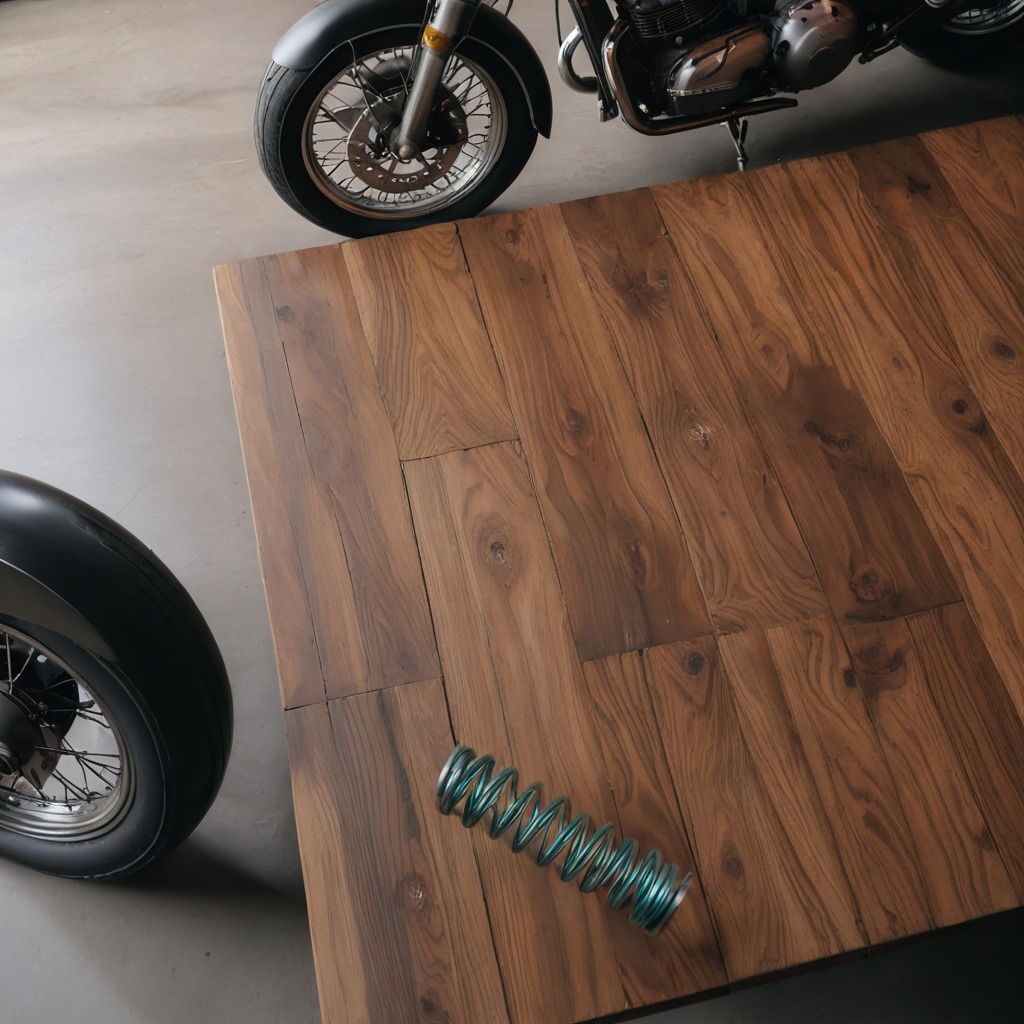
A coiled metal spring is lying on the wooden table.